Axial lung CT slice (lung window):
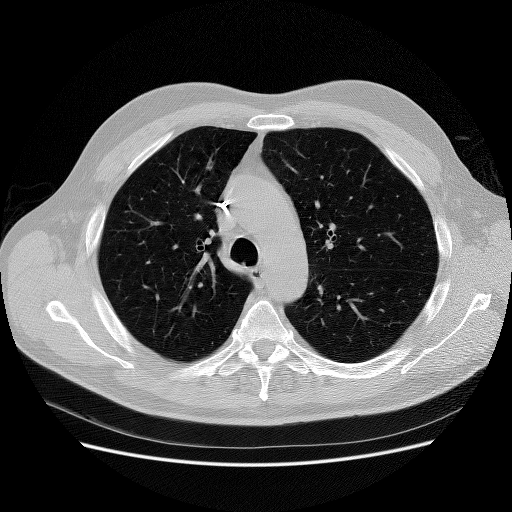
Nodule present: no